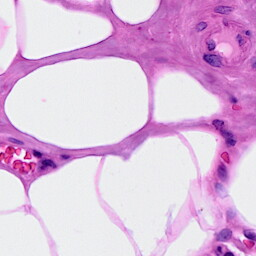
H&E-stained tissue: Breast